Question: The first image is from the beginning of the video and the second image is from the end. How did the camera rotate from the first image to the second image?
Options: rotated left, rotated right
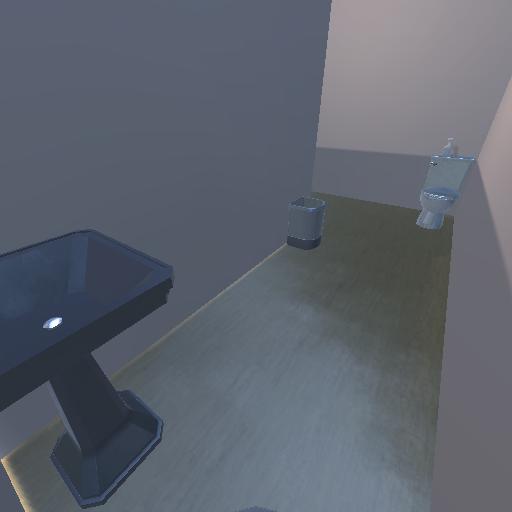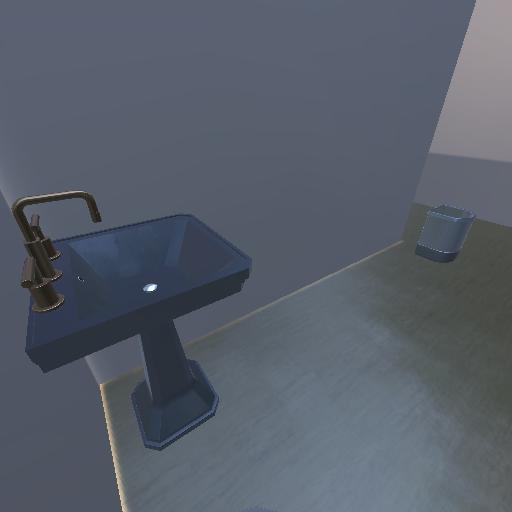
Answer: rotated left